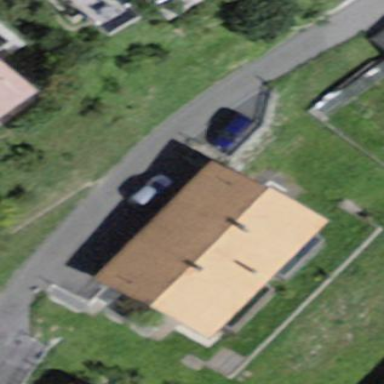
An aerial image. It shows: Building with gabled roof oriented across its structure.